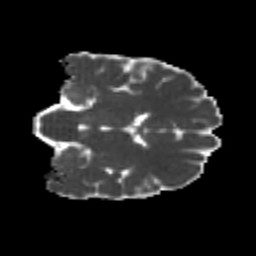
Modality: MD
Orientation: coronal
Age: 21
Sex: male
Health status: healthy
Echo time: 0.074 s